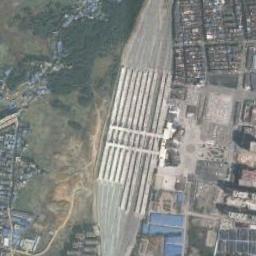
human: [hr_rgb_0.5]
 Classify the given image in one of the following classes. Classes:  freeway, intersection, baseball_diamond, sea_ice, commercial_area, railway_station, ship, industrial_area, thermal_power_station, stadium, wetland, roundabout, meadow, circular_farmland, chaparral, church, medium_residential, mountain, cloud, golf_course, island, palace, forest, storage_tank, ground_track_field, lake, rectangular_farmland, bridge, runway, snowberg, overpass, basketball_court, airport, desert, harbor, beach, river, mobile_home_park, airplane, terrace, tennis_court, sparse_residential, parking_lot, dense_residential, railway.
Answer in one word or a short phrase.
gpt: railway_station